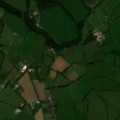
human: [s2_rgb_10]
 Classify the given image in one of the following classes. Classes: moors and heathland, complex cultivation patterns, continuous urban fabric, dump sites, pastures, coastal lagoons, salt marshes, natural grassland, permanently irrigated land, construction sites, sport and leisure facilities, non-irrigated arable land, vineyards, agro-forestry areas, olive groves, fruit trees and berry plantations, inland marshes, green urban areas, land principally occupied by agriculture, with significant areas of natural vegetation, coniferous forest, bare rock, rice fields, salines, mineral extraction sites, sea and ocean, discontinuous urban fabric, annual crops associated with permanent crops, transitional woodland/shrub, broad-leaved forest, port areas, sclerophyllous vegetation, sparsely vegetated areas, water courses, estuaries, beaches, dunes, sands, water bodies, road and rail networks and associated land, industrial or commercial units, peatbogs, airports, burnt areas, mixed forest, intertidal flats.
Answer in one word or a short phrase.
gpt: pastures, broad-leaved forest